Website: walmart
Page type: payment
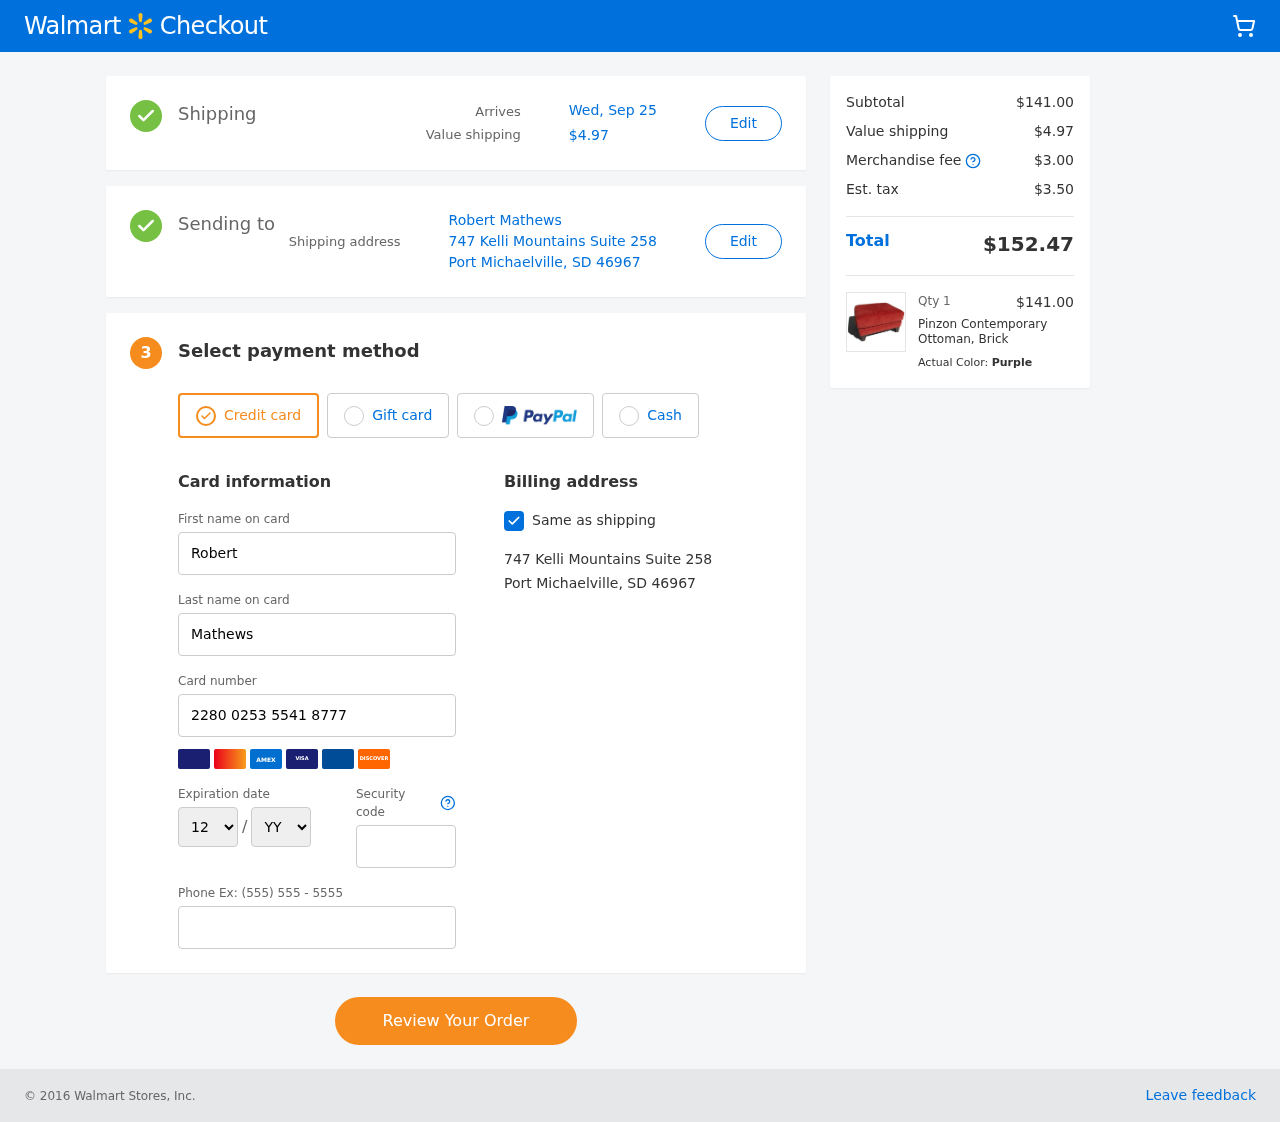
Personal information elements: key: PII_CARD_EXPIRY_MONTH
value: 12
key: PII_CARD_EXPIRY_YEAR
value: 26
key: PII_CITY_STATE_ZIP
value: Port Michaelville, SD 46967
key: PII_FULLNAME
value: Robert Mathews
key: PII_STREET
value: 747 Kelli Mountains Suite 258
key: PII_FIRSTNAME
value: Robert
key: PII_LASTNAME
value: Mathews
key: PII_CARD_NUMBER
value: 2280 0253 5541 8777
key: PII_CARD_CVV
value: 636
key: PII_PHONE
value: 9847345474
Product elements: key: PRODUCT1_NAME
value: Pinzon Contemporary Ottoman, Brick
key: PRODUCT1_PRICE
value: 141
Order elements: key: ORDER_DELIVERY_DATE
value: Wed, Sep 25
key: ORDER_SHIPPING_COST
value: $4.97
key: ORDER_SUBTOTAL
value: $141.00
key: ORDER_MERCHANDISE_FEE
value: $3.00
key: ORDER_TAX
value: $3.50
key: ORDER_TOTAL
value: $152.47
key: ORDER_NUM_ITEMS
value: Qty 1